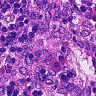
Metastatic tissue present: no